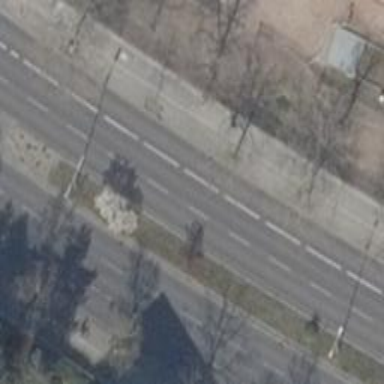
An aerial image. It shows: Secondary road with asphalt surface. It is dual carriageway with cycle track on the right side.